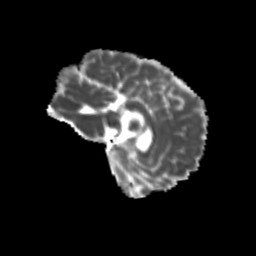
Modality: MD
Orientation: sagittal
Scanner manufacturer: siemens
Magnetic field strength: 3 T
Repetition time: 9.2 s
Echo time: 0.084 s